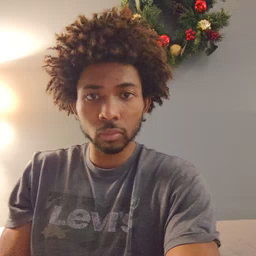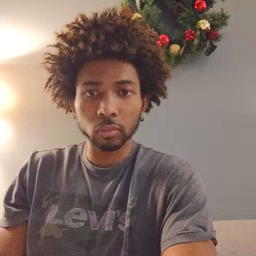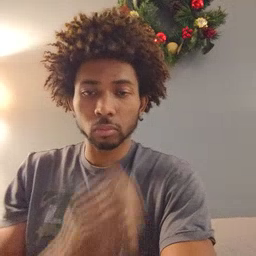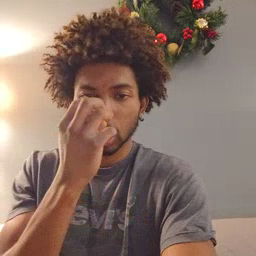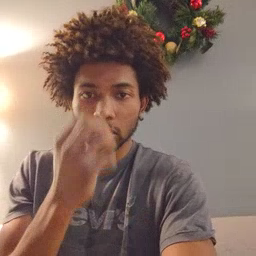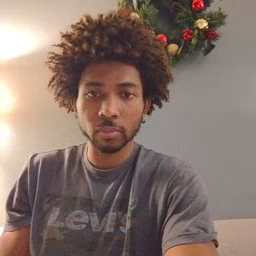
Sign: clown